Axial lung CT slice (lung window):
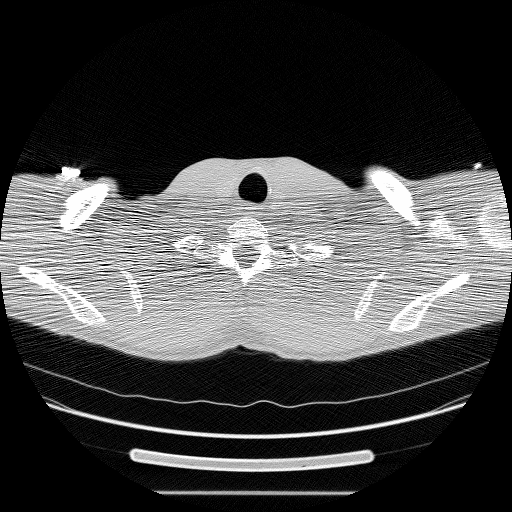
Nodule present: no